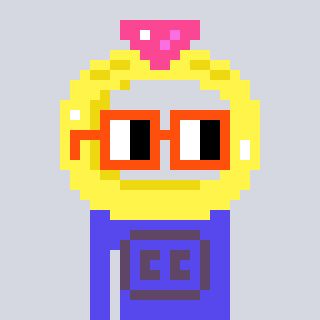
a pixel art character with square orange glasses, a ring-shaped head and a computerblue-colored body on a cool background